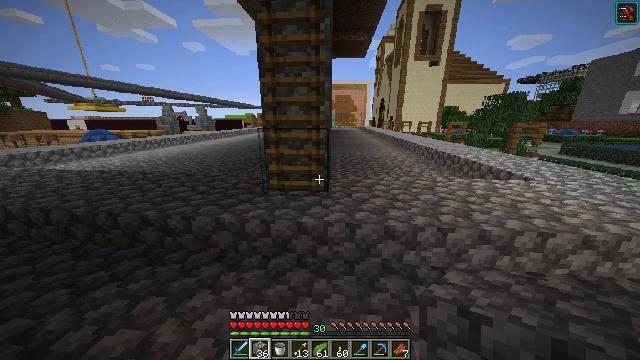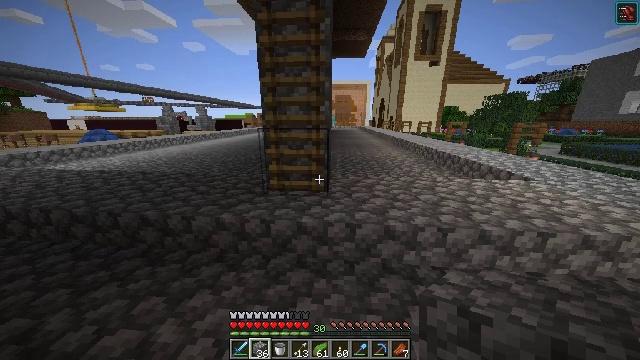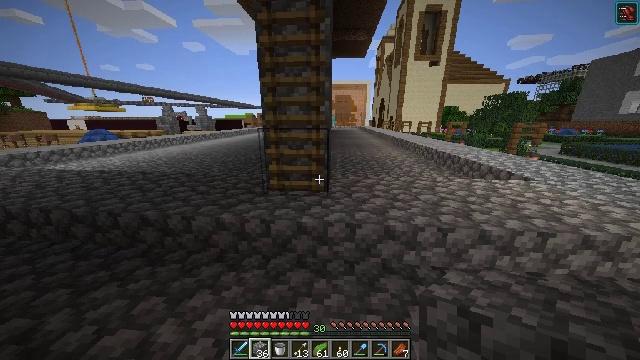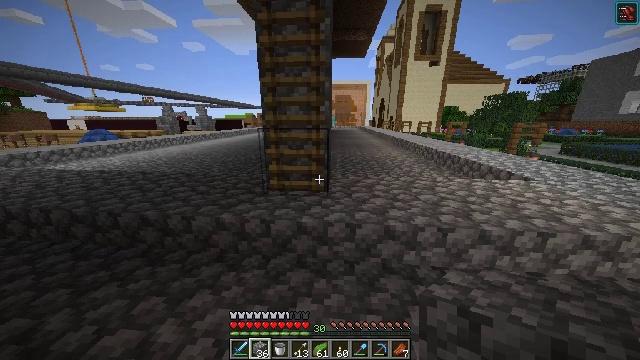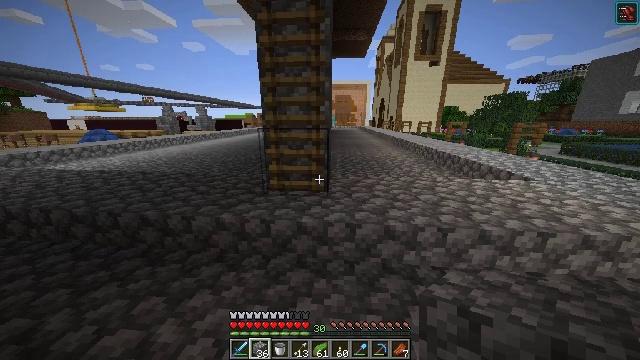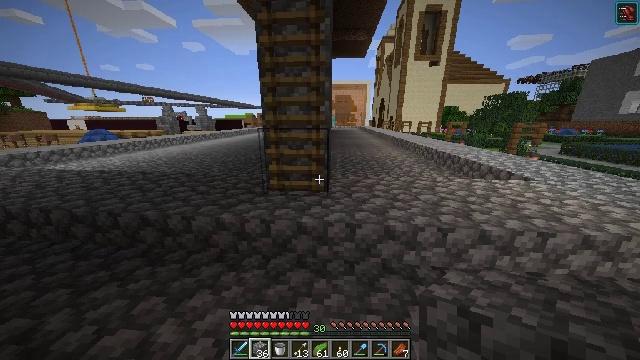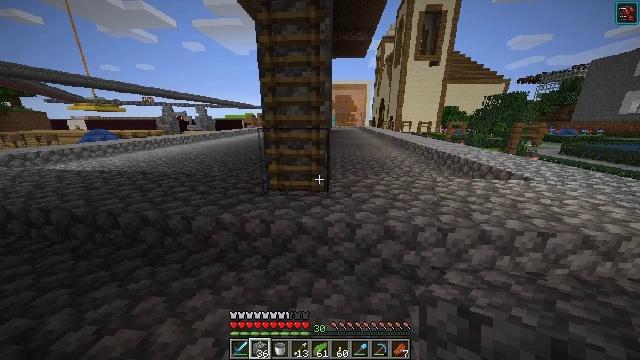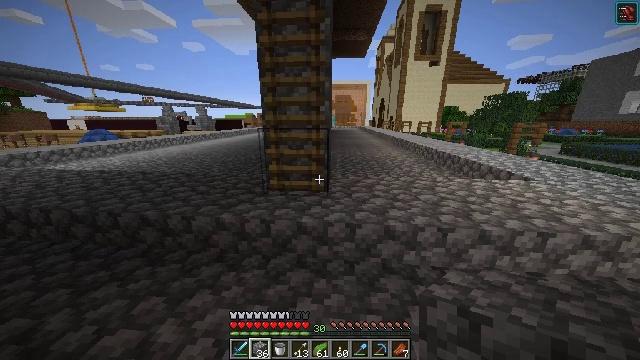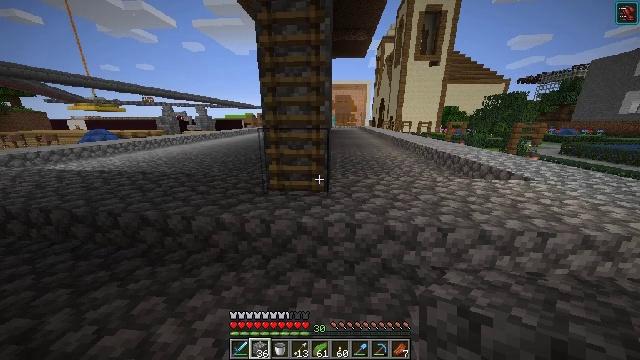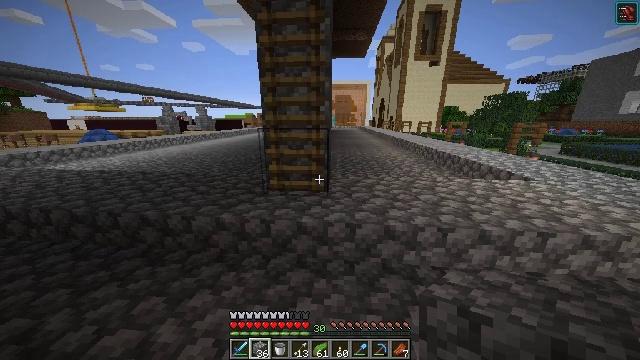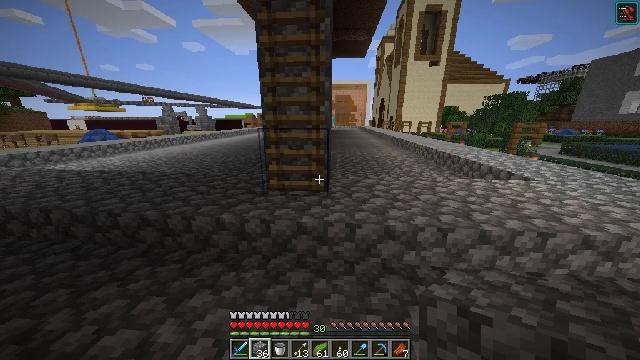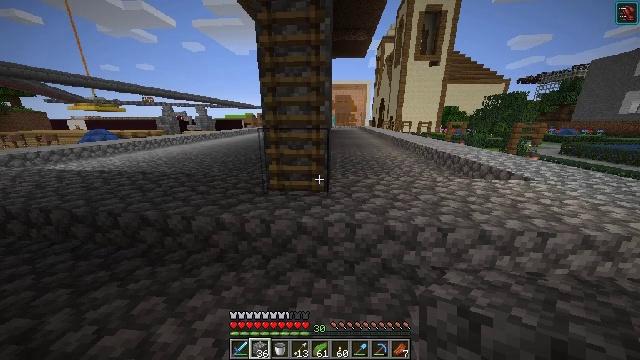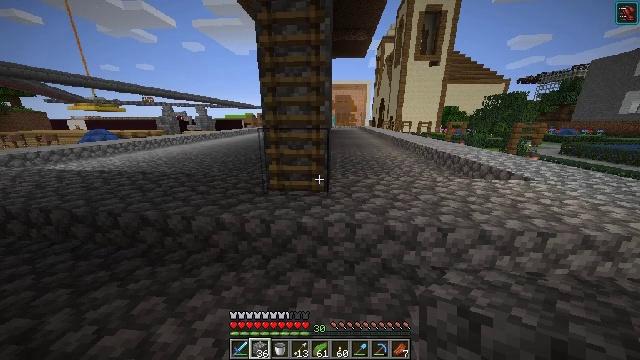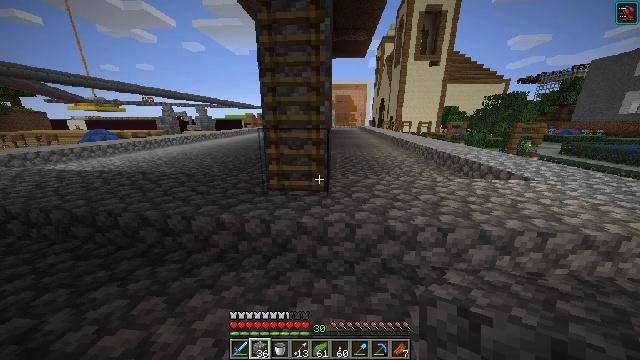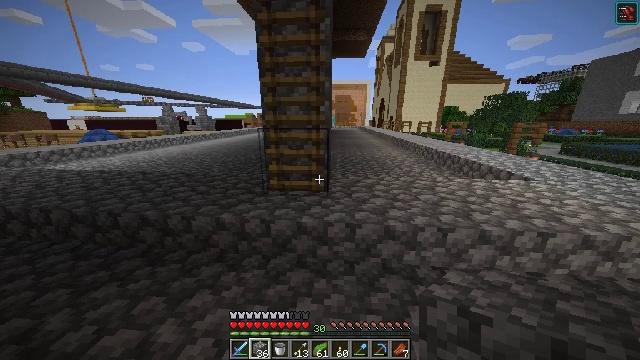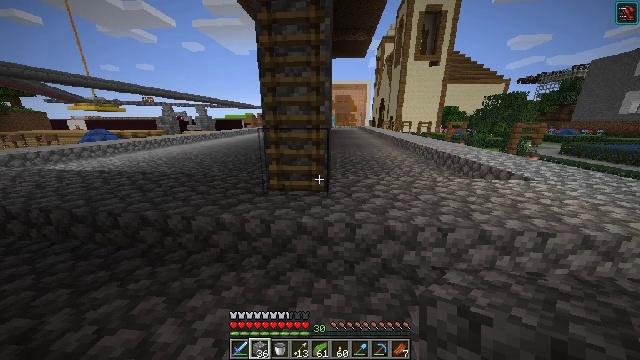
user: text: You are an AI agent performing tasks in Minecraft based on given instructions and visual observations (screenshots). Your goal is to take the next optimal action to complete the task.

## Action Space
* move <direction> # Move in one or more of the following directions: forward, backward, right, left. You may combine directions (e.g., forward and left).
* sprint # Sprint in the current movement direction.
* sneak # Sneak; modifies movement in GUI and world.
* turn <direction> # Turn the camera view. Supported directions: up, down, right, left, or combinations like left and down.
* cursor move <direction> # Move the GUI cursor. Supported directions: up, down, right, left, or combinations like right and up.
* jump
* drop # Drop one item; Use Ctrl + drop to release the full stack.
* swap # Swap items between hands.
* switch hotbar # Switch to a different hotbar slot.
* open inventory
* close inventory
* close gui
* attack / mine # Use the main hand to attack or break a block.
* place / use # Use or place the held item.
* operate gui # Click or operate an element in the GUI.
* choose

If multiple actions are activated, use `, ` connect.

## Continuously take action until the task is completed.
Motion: motion action
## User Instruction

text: Smash the stone slab to collect it.
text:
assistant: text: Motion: no_op
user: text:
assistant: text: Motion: no_op
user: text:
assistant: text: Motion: no_op
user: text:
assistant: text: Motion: no_op
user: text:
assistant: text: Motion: no_op
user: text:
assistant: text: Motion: no_op
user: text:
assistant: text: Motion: no_op
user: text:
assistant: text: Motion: no_op
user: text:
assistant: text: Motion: no_op
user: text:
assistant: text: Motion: no_op
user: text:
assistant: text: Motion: no_op
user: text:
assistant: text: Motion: no_op
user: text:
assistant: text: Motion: no_op
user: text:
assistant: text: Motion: no_op
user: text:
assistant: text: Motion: no_op
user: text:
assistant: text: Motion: no_op
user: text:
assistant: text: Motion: no_op
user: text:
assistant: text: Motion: no_op
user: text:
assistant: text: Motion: no_op
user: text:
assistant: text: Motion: no_op
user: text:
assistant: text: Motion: no_op
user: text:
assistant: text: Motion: no_op
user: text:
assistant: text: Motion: no_op
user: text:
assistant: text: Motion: no_op
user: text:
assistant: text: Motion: no_op
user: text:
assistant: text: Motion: no_op
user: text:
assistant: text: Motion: no_op
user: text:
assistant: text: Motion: no_op
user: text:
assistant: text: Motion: no_op
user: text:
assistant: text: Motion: no_op